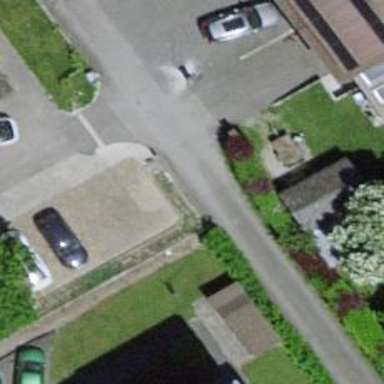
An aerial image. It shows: Living street.